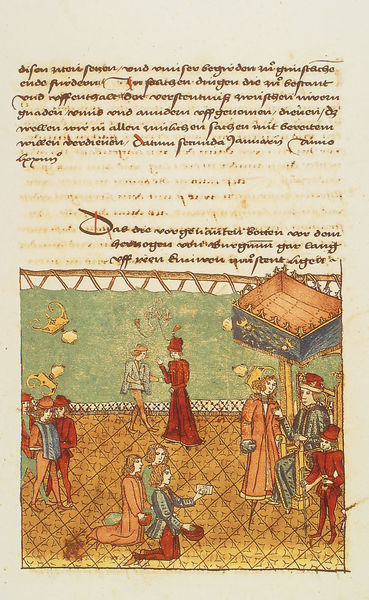
Titel: Züricher Chronik
Künstler: Diebold Schilling
Institution: Zürich, Zentralbibliothek
Schlagwörter: grün, menschen, braun, bunt, männer, gras, rot, muster, ornament, kleidung, boden, mantel, gotik, krone, schrift, farben, hof, könig, thron, aufsicht, buch, druck, seite, illustration, text, kiste, buchseite, kniend, mittelalter, audienz, bittsteller, baldachin, höfisch, handschrift, bitten, grün rot, mäner, latein, coloriert, buchmalerei, minne, minuskel